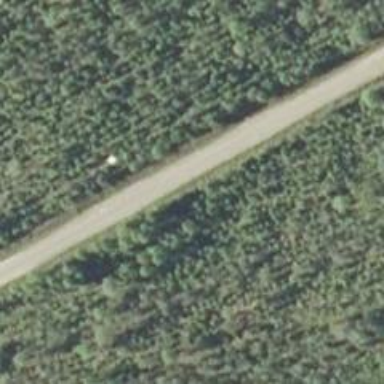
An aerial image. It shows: Tertiary road.